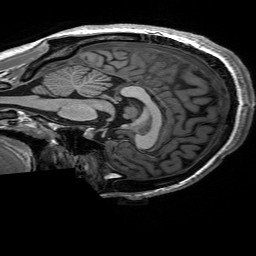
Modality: T1w
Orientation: sagittal
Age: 20
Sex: female
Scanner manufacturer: siemens
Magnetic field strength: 3 T
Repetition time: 2.53 s
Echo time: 0.00227 s